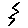
Label: zigzag